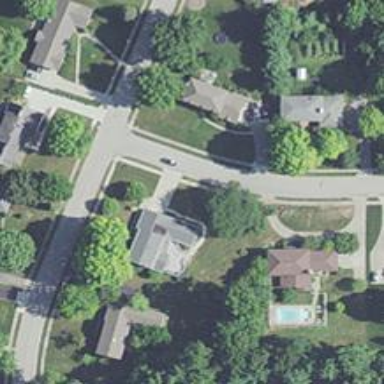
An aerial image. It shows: Residential road with asphalt surface and separate sidewalk.